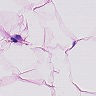
Metastatic tissue present: no